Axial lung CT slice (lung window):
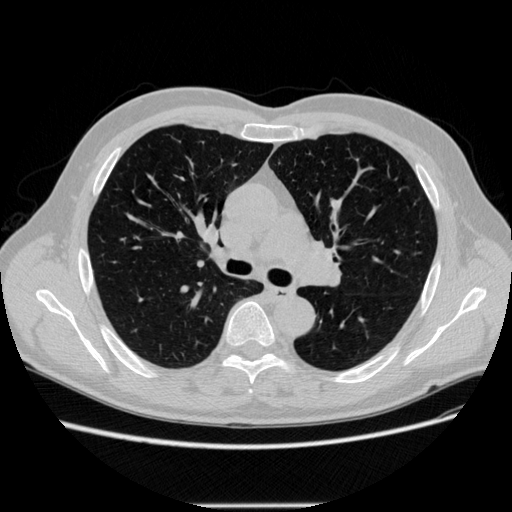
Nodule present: no